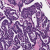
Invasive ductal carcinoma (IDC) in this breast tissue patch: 1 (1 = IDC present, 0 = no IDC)